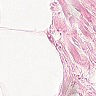
Metastatic tissue present: no